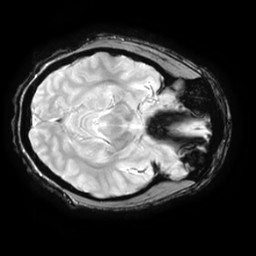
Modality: T2starw
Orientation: axial
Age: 21
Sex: female
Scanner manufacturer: ge
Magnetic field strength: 3 T
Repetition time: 0.65 s
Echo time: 0.02 s